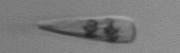
Label: Licmophora